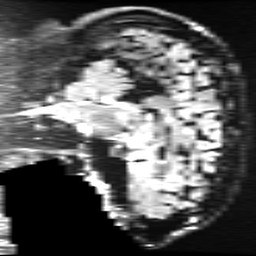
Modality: FLAIR
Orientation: sagittal
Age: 60
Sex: male
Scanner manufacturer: ge
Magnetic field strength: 3 T
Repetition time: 11 s
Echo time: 0.1497 s